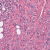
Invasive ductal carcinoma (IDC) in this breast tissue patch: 1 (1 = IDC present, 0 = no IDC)